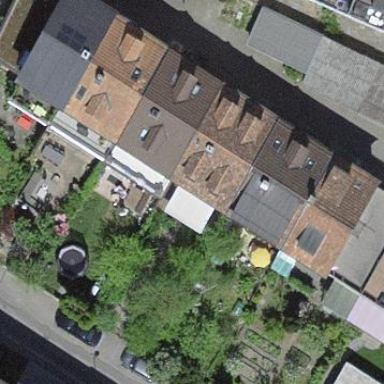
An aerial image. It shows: Terrace-style building with gabled roof.